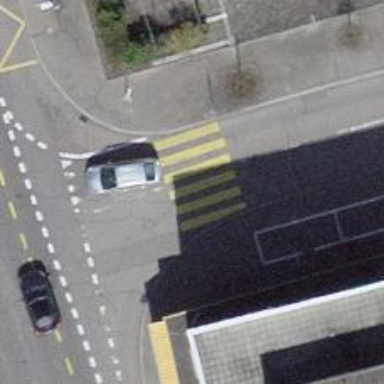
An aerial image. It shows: Zebra crossing on the road.